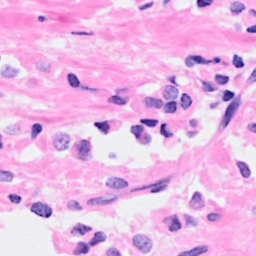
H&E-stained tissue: Breast